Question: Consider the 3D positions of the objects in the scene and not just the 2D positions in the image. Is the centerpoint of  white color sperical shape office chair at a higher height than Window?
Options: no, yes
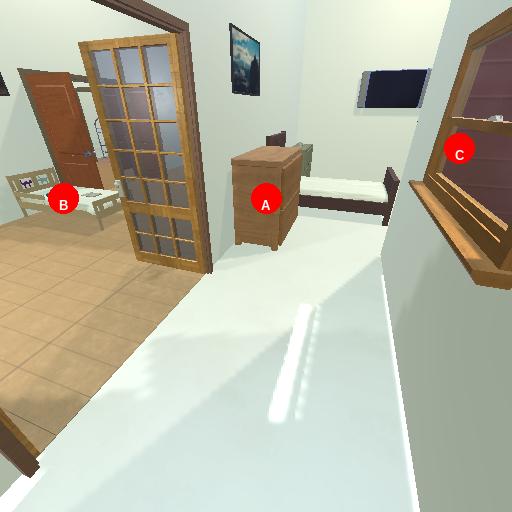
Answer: no